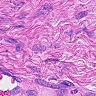
Metastatic tissue present: no